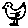
Label: bird